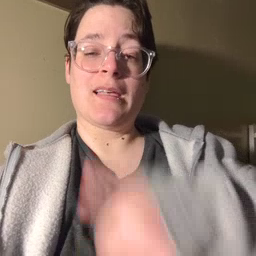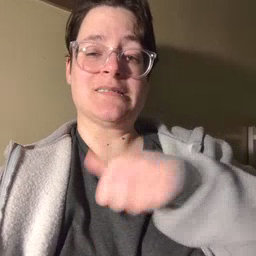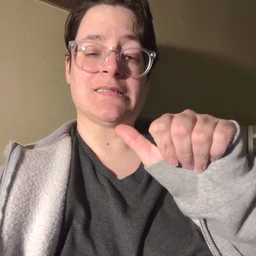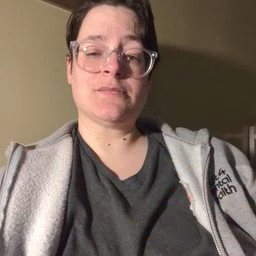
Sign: any